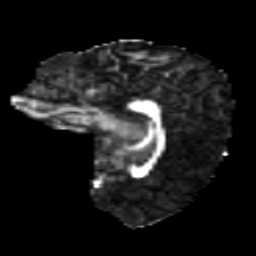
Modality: FA
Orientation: sagittal
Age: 14
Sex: female
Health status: ill
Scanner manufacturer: ge
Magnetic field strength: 3 T
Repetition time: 6.752 s
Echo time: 0.079 s